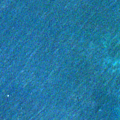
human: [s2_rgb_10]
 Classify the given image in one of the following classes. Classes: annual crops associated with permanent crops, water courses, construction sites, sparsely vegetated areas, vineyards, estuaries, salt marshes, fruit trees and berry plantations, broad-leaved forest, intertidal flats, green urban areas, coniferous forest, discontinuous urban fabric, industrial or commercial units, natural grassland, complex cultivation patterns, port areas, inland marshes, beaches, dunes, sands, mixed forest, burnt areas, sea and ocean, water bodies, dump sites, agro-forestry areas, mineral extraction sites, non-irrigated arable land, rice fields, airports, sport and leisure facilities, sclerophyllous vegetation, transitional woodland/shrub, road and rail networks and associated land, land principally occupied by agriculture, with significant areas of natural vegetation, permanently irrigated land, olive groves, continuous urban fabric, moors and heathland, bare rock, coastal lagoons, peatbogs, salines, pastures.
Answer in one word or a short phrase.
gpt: sea and ocean